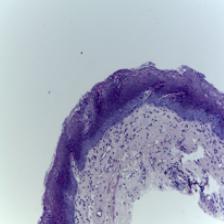
Diagnosis: Normal